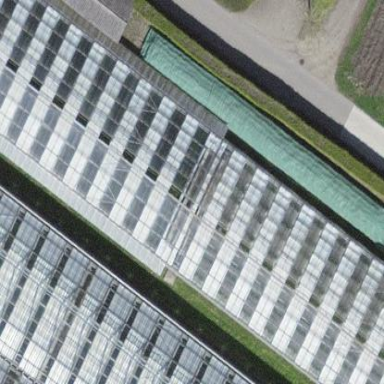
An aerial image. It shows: Greenhouse.